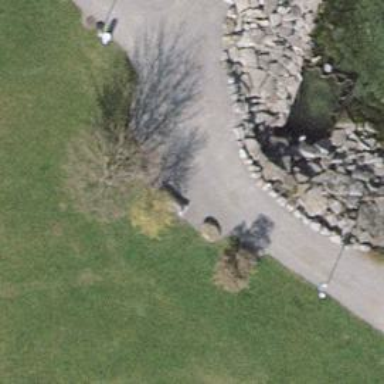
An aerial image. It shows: Bench for seating.